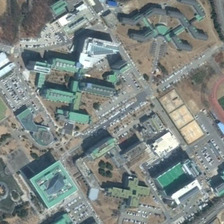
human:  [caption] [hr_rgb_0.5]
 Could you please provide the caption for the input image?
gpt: many buildings with parking lots are in a school .

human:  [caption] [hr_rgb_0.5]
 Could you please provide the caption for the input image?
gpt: many buildings with parking lots are in a school .

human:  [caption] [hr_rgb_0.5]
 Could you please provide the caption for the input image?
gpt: many buildings with parking lots are in a school .

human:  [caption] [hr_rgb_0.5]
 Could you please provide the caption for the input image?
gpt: many buildings with parking lots are in a school .

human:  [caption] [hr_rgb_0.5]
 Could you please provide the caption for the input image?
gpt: many buildings with parking lots are in a school .